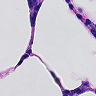
Metastatic tissue present: no